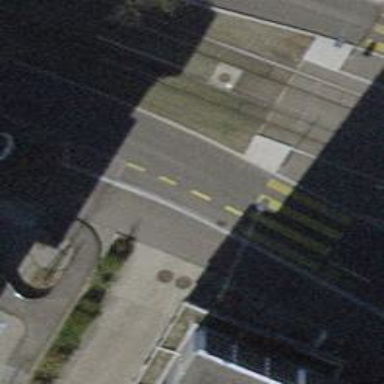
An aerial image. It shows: Unmarked crossing with traffic calming table on the road.